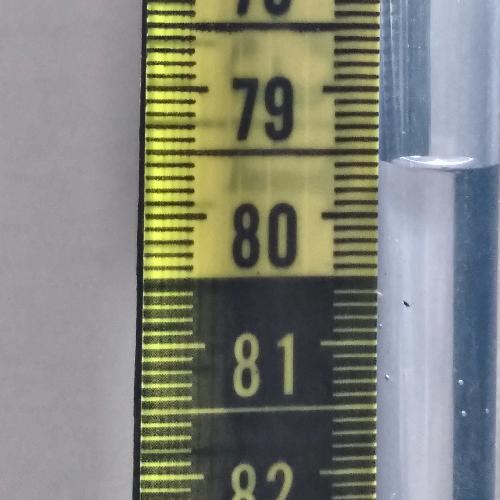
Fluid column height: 79.6 cm